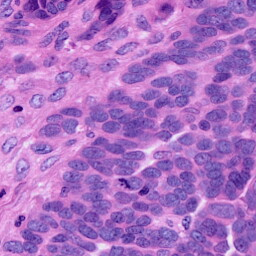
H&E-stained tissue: Ovarian